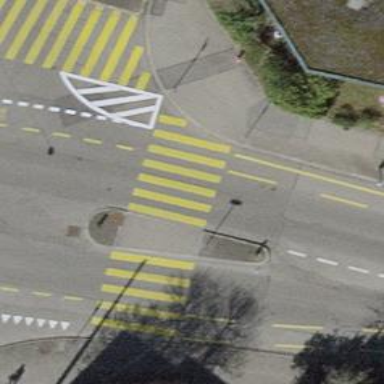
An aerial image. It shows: Uncontrolled zebra crossing with pedestrian island.